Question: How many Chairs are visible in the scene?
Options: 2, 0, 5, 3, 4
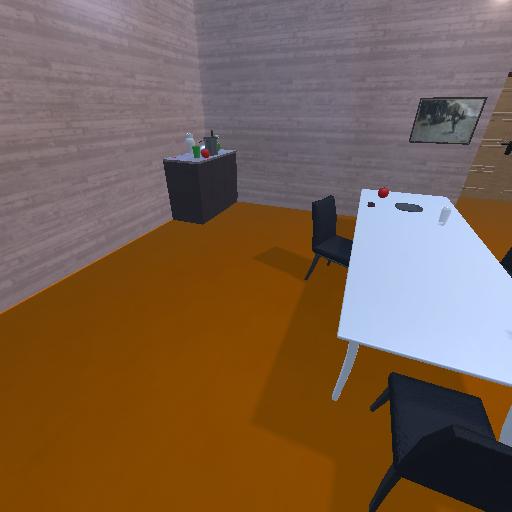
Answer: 2